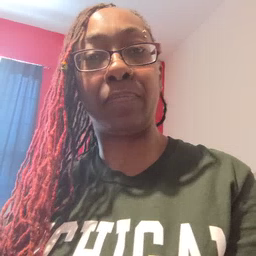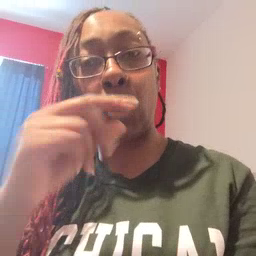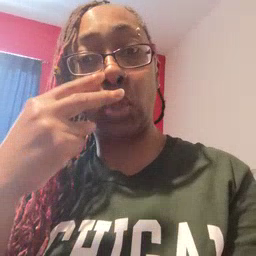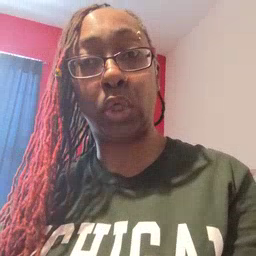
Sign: look